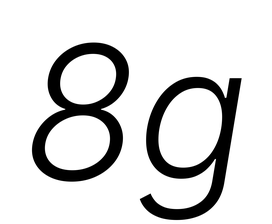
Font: Inter-Italic_Light_Italic